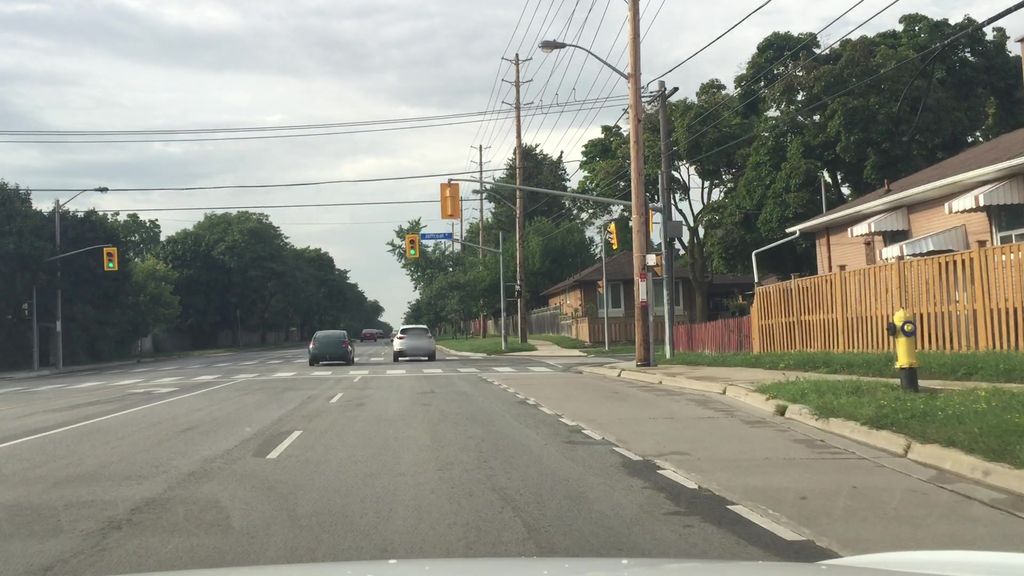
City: toronto